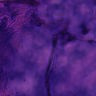
Metastatic tissue present: no